Question: I was wondering how can I do something similar to Facebook when a link is posted or like shortening link services that can get the title of the page and its content.
Example:

My idea is to get only the plain text from a web page, for example if the url is an article of a newspaper how can I get only the news's text, like showed in the image. For now I have been trying to use the HtmlAgilityPack but I can never get the text clean.
Note this app is for Windows Phone 7.
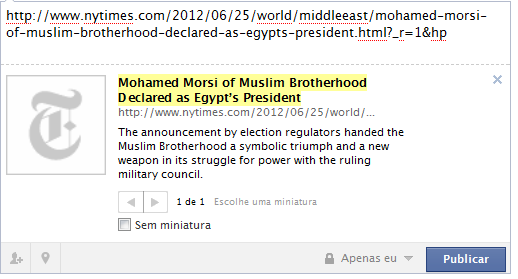
Answer: You're on the right track with 'HtmlAgilityPack'.
If you want all the text of the website, go for the 'innerText' attribute. But I suggest you go with the 'meta description' tag (if available).
- Go for the 'meta description'. I believe that's what Facebook is doing: